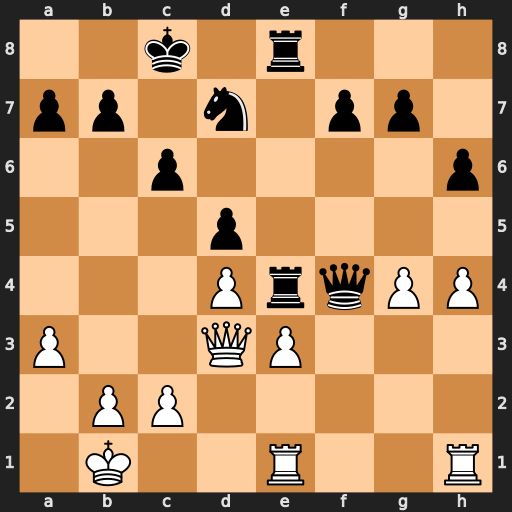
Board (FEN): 2k1r3/pp1n1pp1/2p4p/3p4/3PrqPP/P2QP3/1PP5/1K2R2R
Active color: w
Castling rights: -
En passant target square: -
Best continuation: exf4 Rxe1+ Rxe1 Rxe1+ Ka2